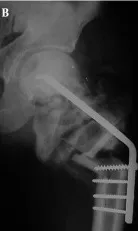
B. Post-operative X-ray After Wedge Removing Valgus Osteotomy Below the Non-union Mass and 130. Plate Fixation.
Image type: radiology (x_ray)